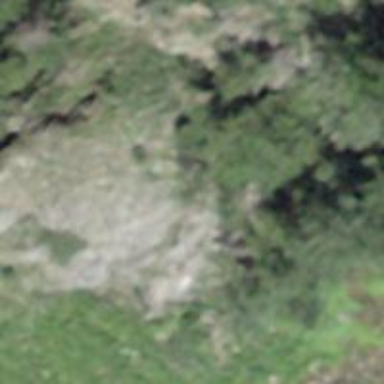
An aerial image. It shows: Natural cliff.